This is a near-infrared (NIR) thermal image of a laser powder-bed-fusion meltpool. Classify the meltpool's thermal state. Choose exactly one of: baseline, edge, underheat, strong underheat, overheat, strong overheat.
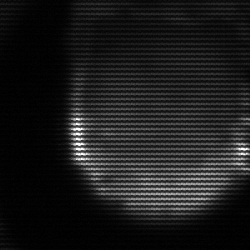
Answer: edge